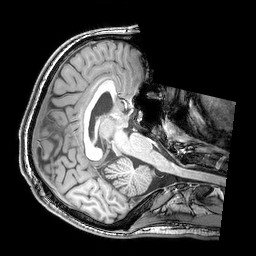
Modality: T1w
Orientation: axial